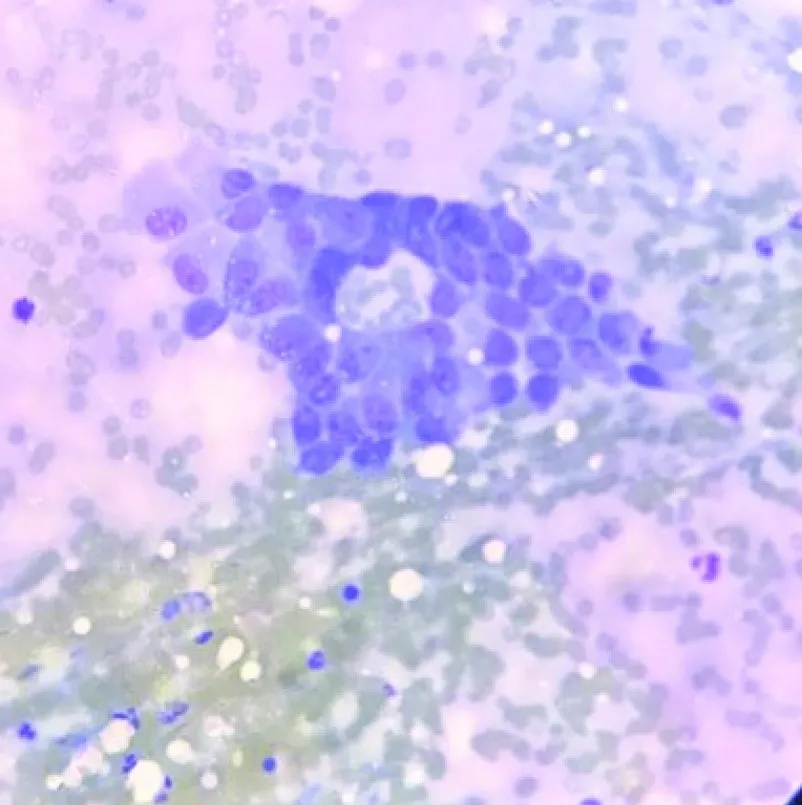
Fine needle aspiration cytology from the lung mass revealing the presence of malignant cells.
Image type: pathology (immunostaining)